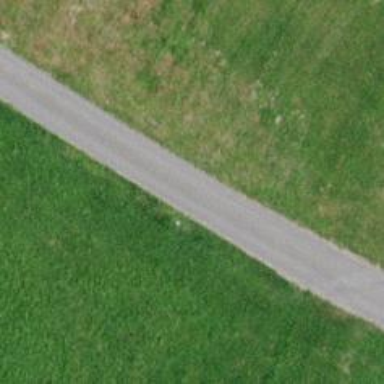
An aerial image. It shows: Unclassified road.